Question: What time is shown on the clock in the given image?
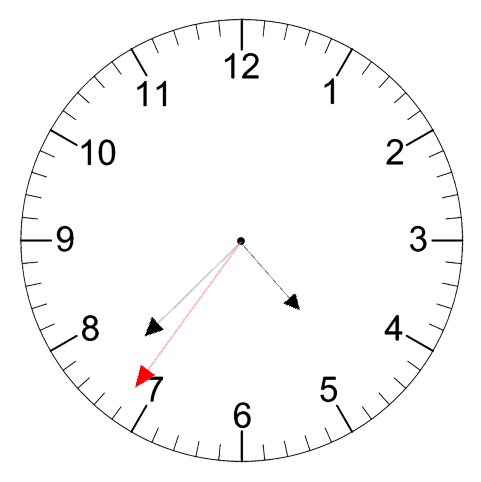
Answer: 04:37:36